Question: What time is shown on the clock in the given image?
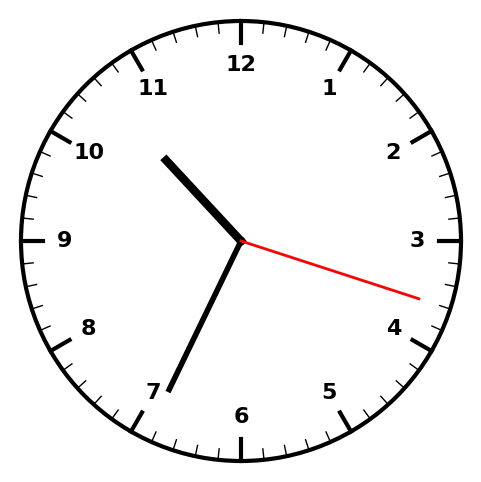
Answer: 10:34:18